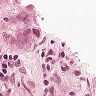
Metastatic tissue present: yes